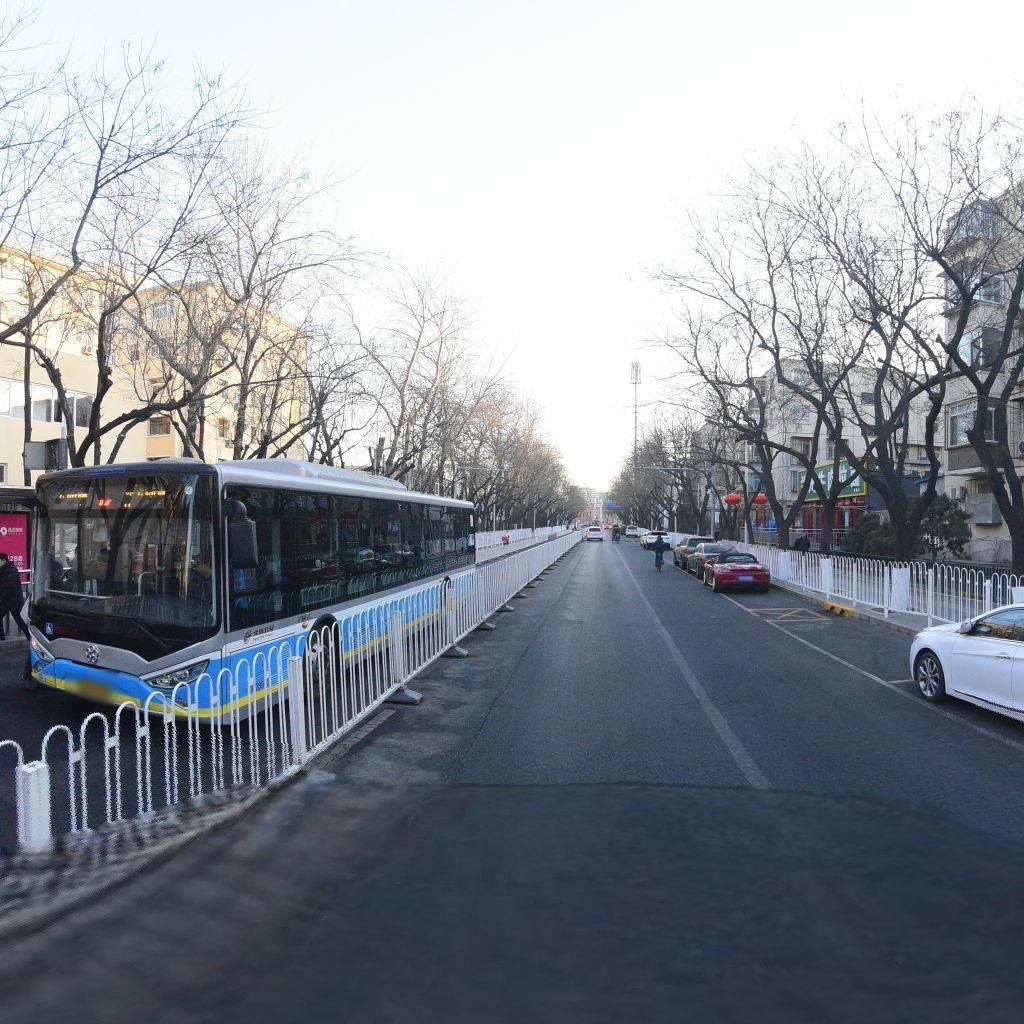
Region: Dongcheng
Road damage annotations: longitudinal crack